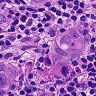
Metastatic tissue present: yes